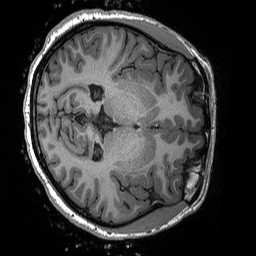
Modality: T1w
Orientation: axial
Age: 20
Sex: female